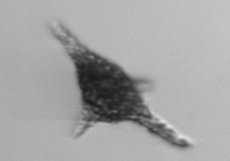
Label: Dictyocha